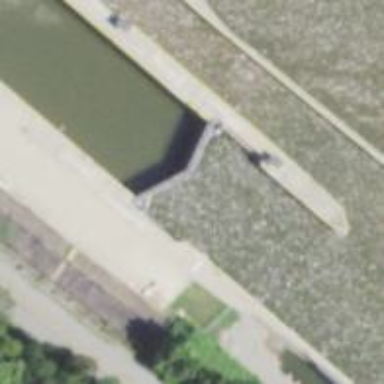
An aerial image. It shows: Lock gate on waterway.